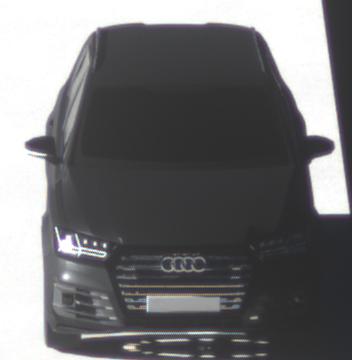
Make: Audi
Model: SQ7
Detailed model: -
Model produced from: 2016
Model produced until: 2018
Doors: 5
Color: black
Road condition: dry road
Daytime: morning or afternoon
Contrast: high contrast